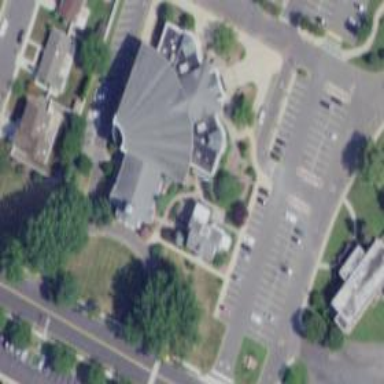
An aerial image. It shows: Building that is place of worship.